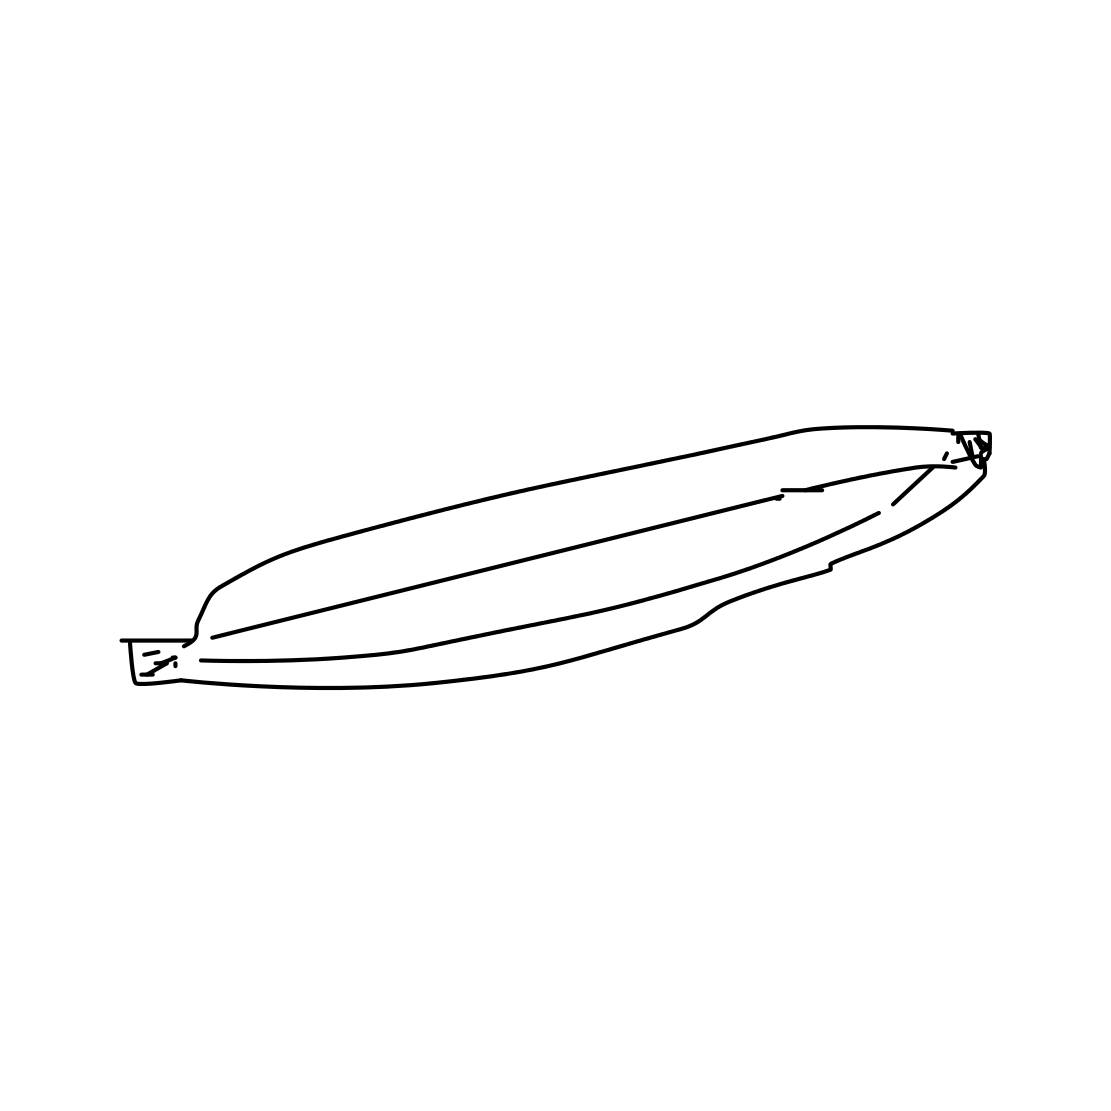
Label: banana